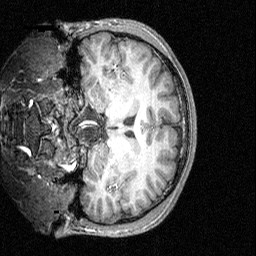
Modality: T1w
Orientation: coronal
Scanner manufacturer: siemens
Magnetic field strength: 3 T
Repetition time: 1.54 s
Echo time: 0.00304 s